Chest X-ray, AP view. Patient: 62 years old, sex M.
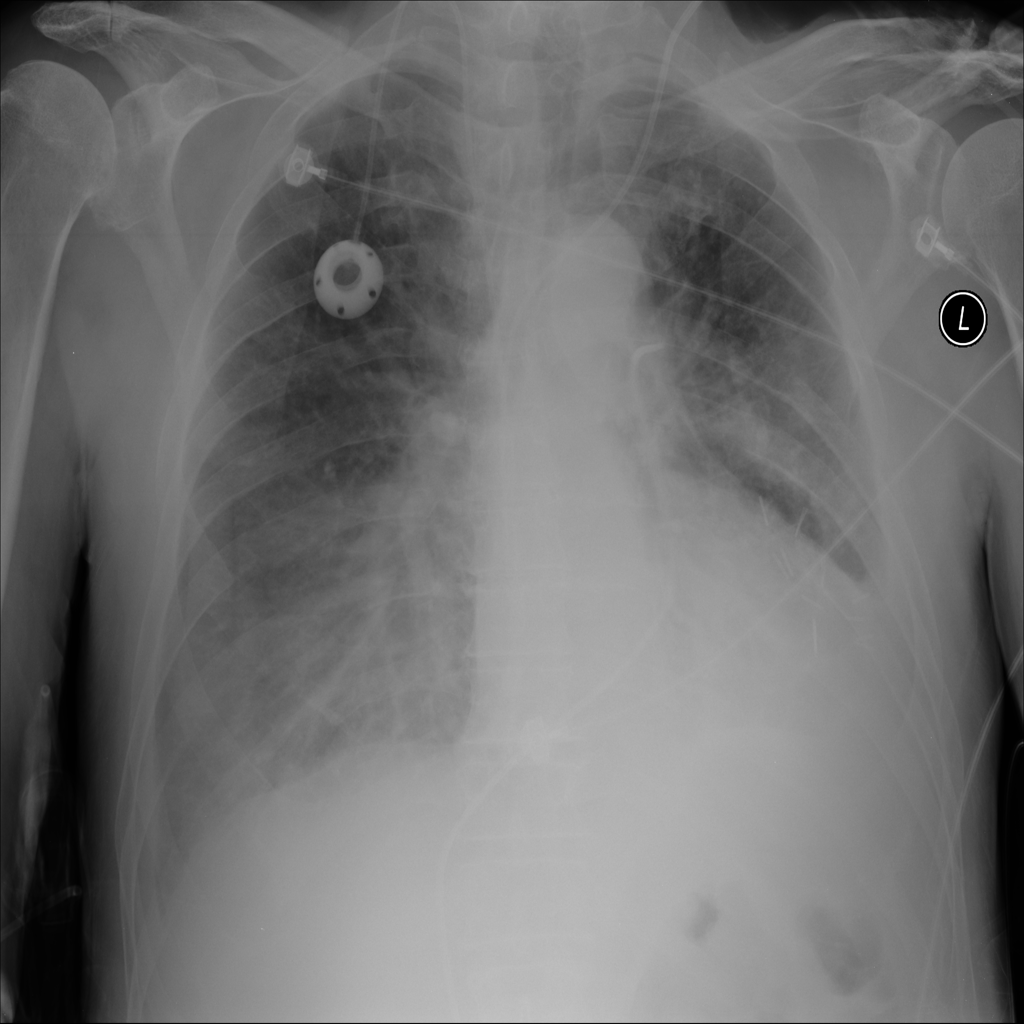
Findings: Effusion